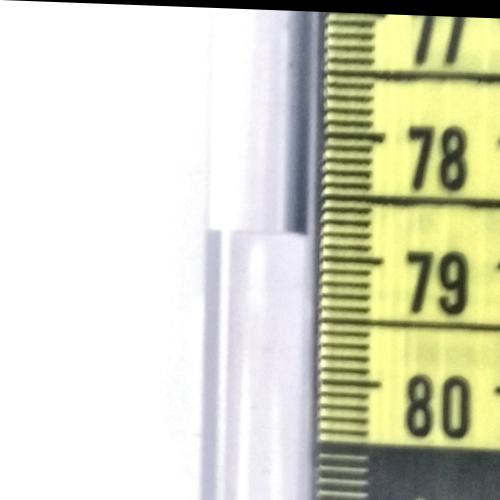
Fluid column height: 78.8 cm